Aerial crown-view tile of a tropical tree (Barro Colorado Island, Panama), acquired 20250715:
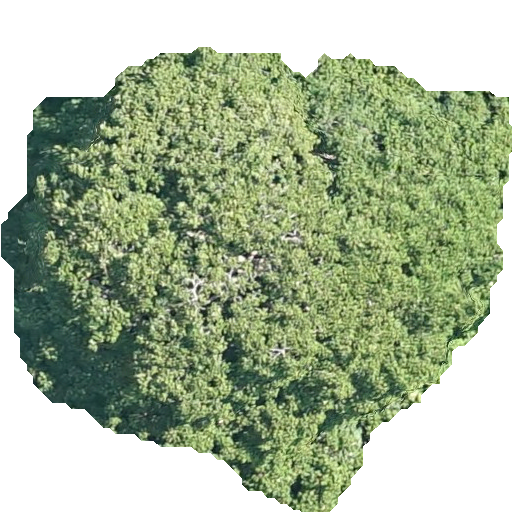
Species: Sterculia apetala
GBIF accepted scientific name: Sterculia apetala
Crown area: 254.66 m²